Current action and preconditions to check: trajectory_clear

Your task: For each precondition in the list above, predict whether it will hold at this action.

Consider the current scene as observed from the mobile robot's camera, and analyze the predicted future states of all dynamic agents (e.g., people, animals, vehicles, or any moving entities) within the NEXT SECOND.

IMPORTANT: Only answer "very likely" if you are absolutely certain—based on strong, clear evidence—that a dynamic agent will violate the precondition in the predicted future state. Do NOT answer "very likely" for unlikely, ambiguous, or low-probability risks.

Ask yourself for each precondition: Is there a high probability, with clear and convincing evidence, that the predicted future states of any dynamic agent will interfere with the predicted future state of the currently executing action within the NEXT SECOND, causing that precondition to fail?

Assess the risk level based on these predictions. Use "likely" or "very likely" if motions create a clear risk of interference.

Use "neutral" or "improbable" if agents are nearby but their predicted paths are clearly diverging or non-conflicting.

Failure Risk Categories: "very improbable", "improbable", "neutral", "likely", "very likely"

Answer Format: Output ONLY the probability_of_failure value from these categories: "very improbable", "improbable", "neutral", "likely", "very likely"

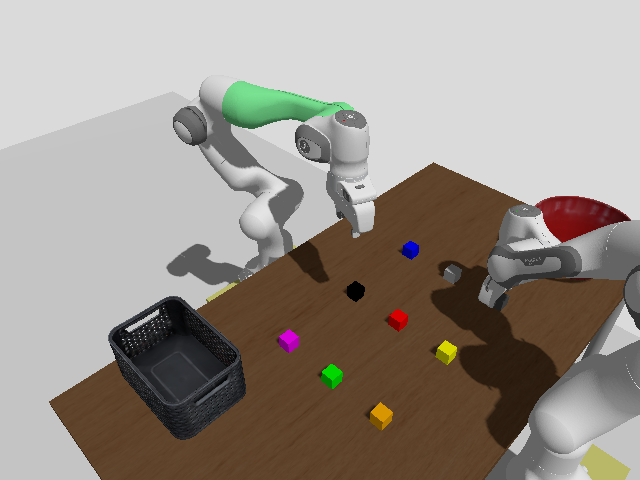

Answer: very improbable